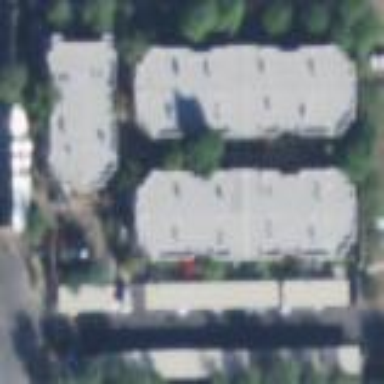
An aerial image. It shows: Residential area with apartments.